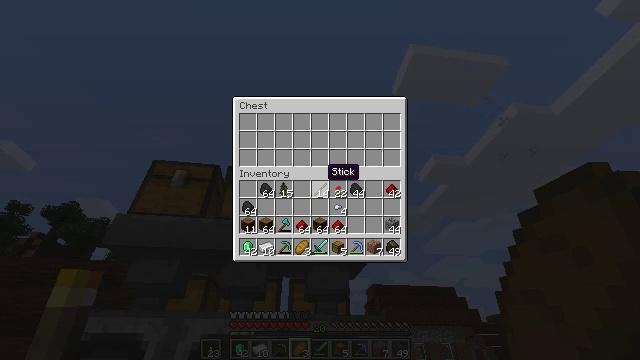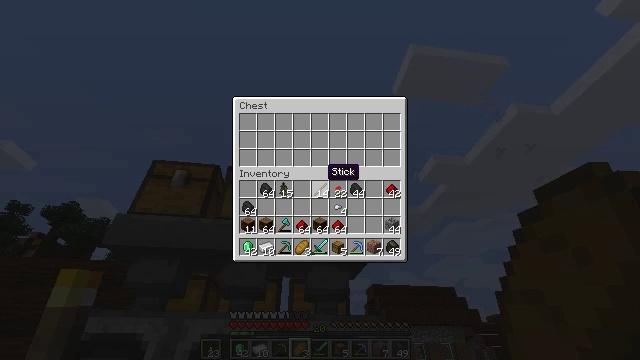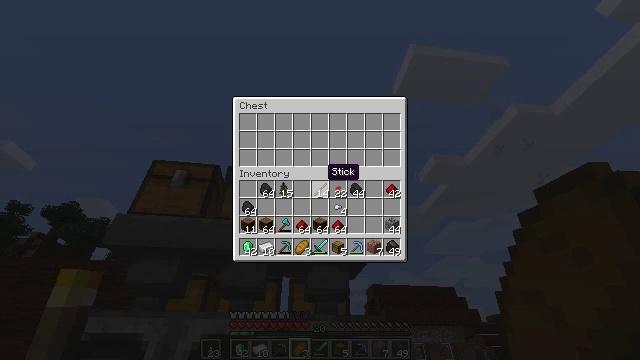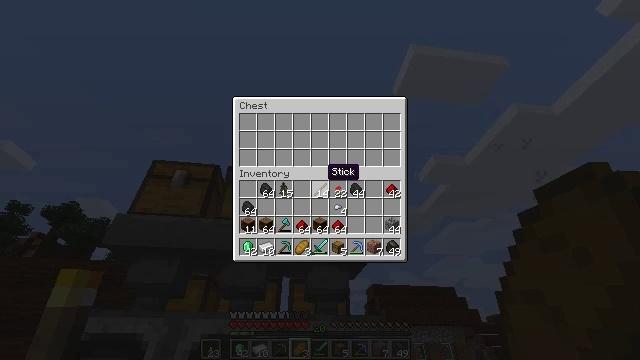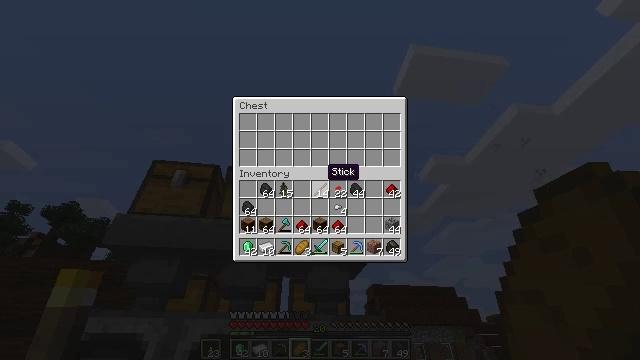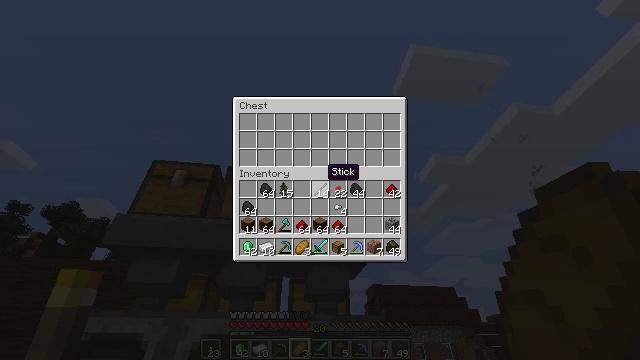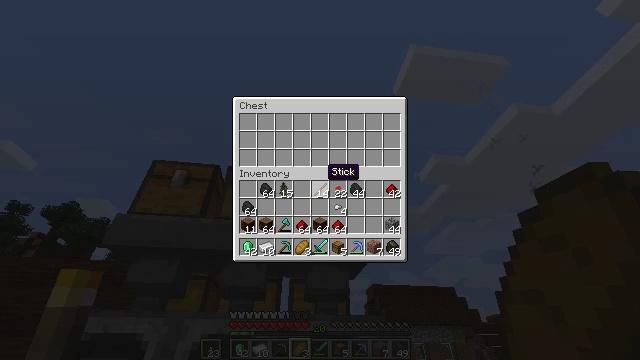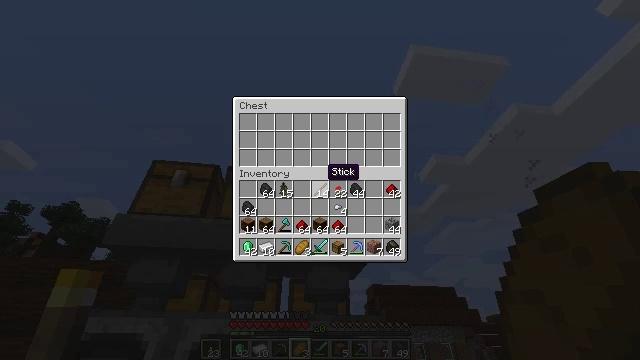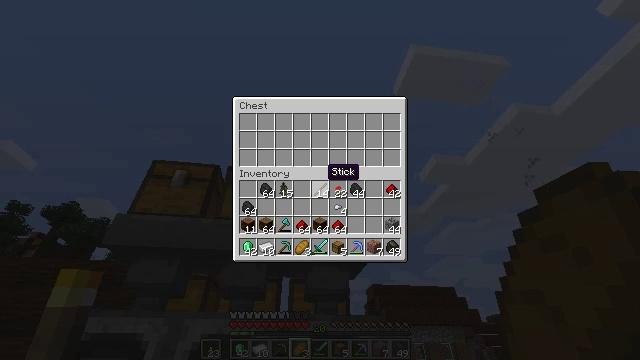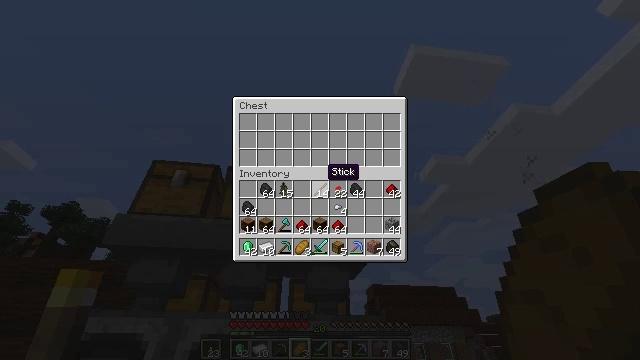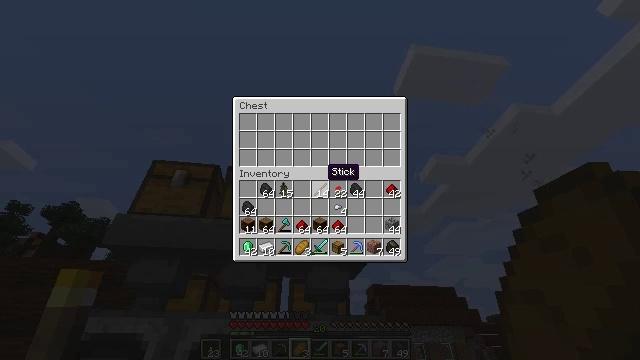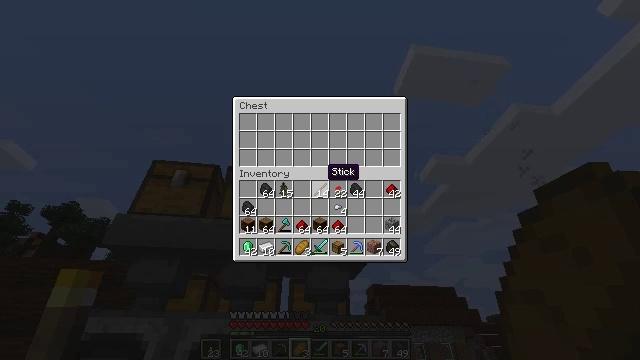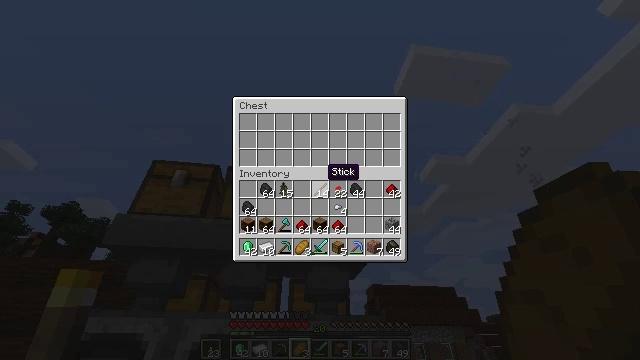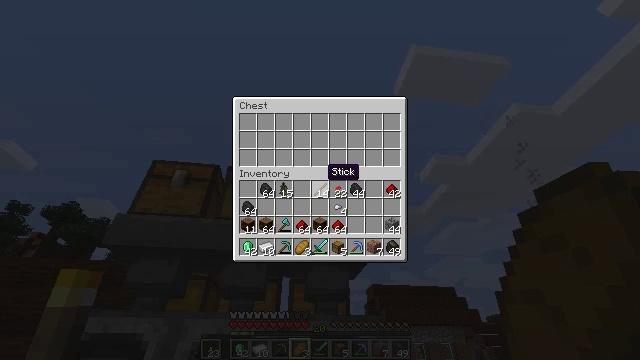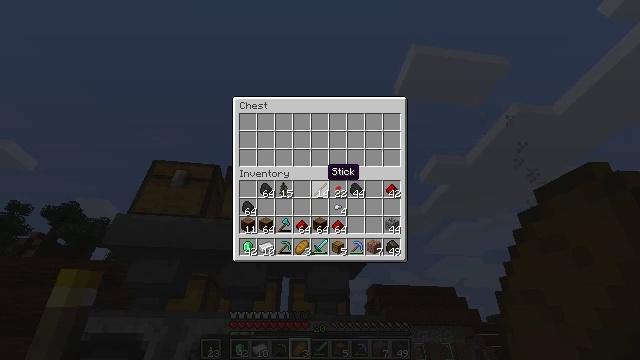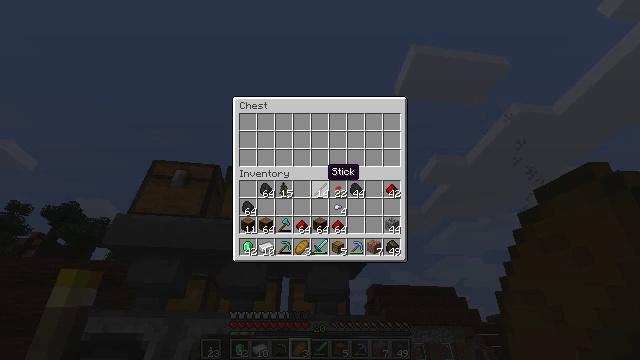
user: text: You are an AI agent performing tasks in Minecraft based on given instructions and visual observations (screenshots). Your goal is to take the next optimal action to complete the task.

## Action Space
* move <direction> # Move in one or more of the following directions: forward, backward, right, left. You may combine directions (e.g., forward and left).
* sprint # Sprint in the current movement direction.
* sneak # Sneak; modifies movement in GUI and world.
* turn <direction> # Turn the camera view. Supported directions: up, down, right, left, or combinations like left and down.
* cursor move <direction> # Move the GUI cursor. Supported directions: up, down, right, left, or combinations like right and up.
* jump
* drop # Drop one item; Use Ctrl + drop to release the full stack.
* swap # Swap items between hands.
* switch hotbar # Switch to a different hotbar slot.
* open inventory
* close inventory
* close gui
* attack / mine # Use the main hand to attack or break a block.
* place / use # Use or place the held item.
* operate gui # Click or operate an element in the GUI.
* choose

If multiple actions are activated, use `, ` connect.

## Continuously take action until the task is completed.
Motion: motion action
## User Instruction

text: Craft an emerald.
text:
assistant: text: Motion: no_op
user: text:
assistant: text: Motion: no_op
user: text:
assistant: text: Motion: no_op
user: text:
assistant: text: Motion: no_op
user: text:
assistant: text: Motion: no_op
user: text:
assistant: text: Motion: no_op
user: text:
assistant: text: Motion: no_op
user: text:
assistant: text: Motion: no_op
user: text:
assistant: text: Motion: no_op
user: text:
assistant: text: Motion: no_op
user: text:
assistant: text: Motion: no_op
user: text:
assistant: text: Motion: no_op
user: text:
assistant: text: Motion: no_op
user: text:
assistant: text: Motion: no_op
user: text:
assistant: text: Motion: no_op
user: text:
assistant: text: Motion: no_op
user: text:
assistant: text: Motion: no_op
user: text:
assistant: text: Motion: no_op
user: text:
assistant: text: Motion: no_op
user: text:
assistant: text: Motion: no_op
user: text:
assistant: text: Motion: no_op
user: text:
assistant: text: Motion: no_op
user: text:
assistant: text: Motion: no_op
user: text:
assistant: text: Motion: no_op
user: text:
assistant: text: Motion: no_op
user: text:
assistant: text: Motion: no_op
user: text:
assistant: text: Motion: no_op
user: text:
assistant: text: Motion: no_op
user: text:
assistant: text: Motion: no_op
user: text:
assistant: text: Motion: no_op